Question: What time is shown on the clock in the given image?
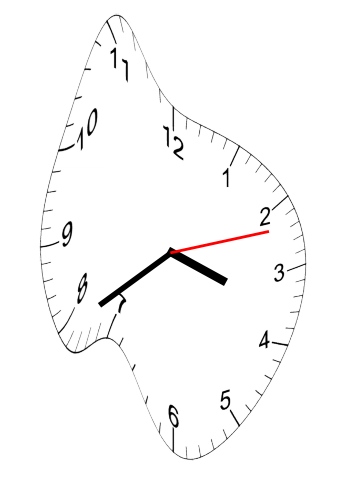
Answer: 03:39:12